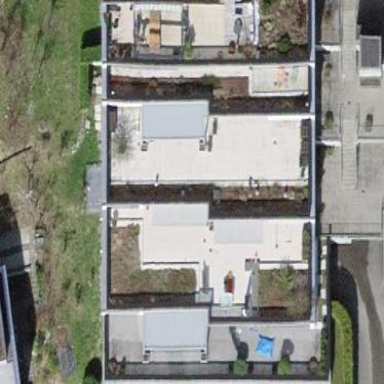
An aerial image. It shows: Terrace building.